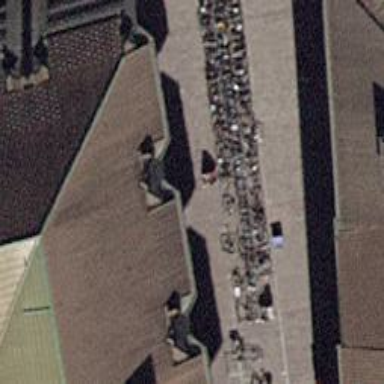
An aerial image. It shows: Bicycle parking area with wall loops.